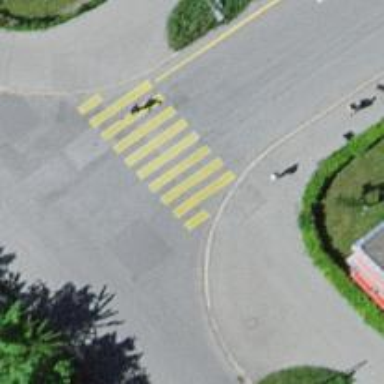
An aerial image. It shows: Marked zebra crossing on the road.